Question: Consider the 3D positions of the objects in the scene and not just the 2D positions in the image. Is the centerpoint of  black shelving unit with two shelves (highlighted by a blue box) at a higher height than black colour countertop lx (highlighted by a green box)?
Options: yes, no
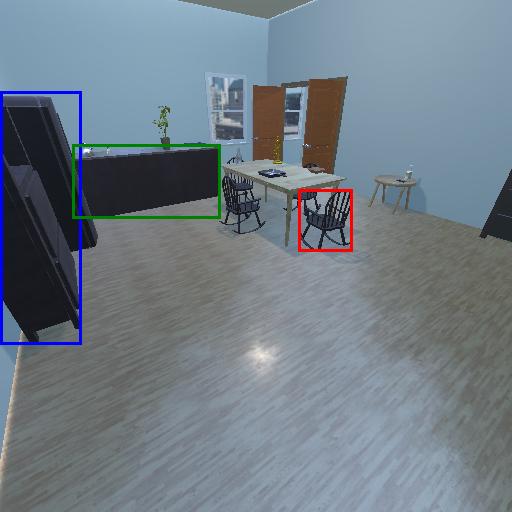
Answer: yes